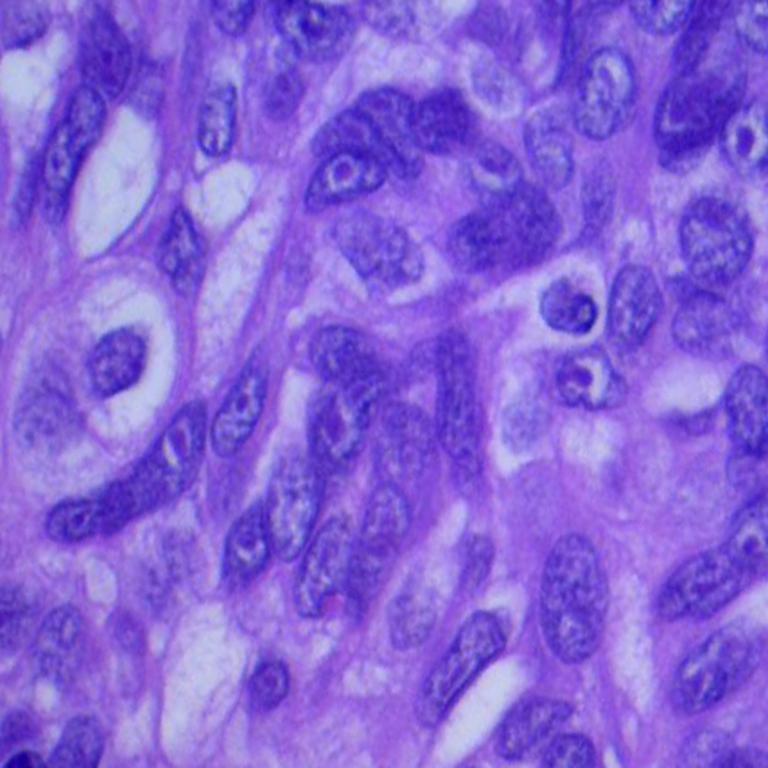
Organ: lung
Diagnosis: squamous carcinomas